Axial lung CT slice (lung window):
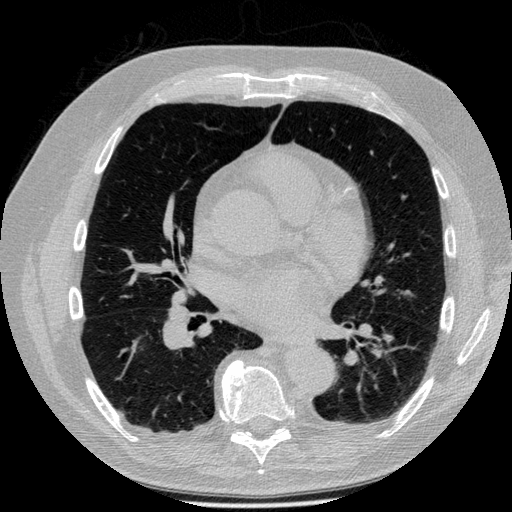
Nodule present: no